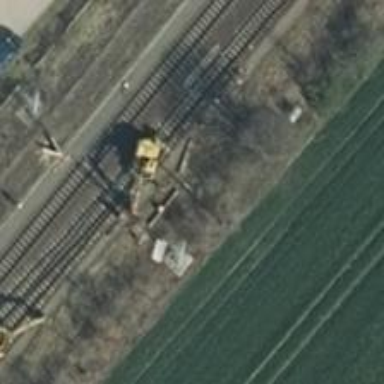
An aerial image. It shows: Railway switch.